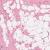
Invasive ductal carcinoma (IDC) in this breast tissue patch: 0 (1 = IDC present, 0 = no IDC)